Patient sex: M
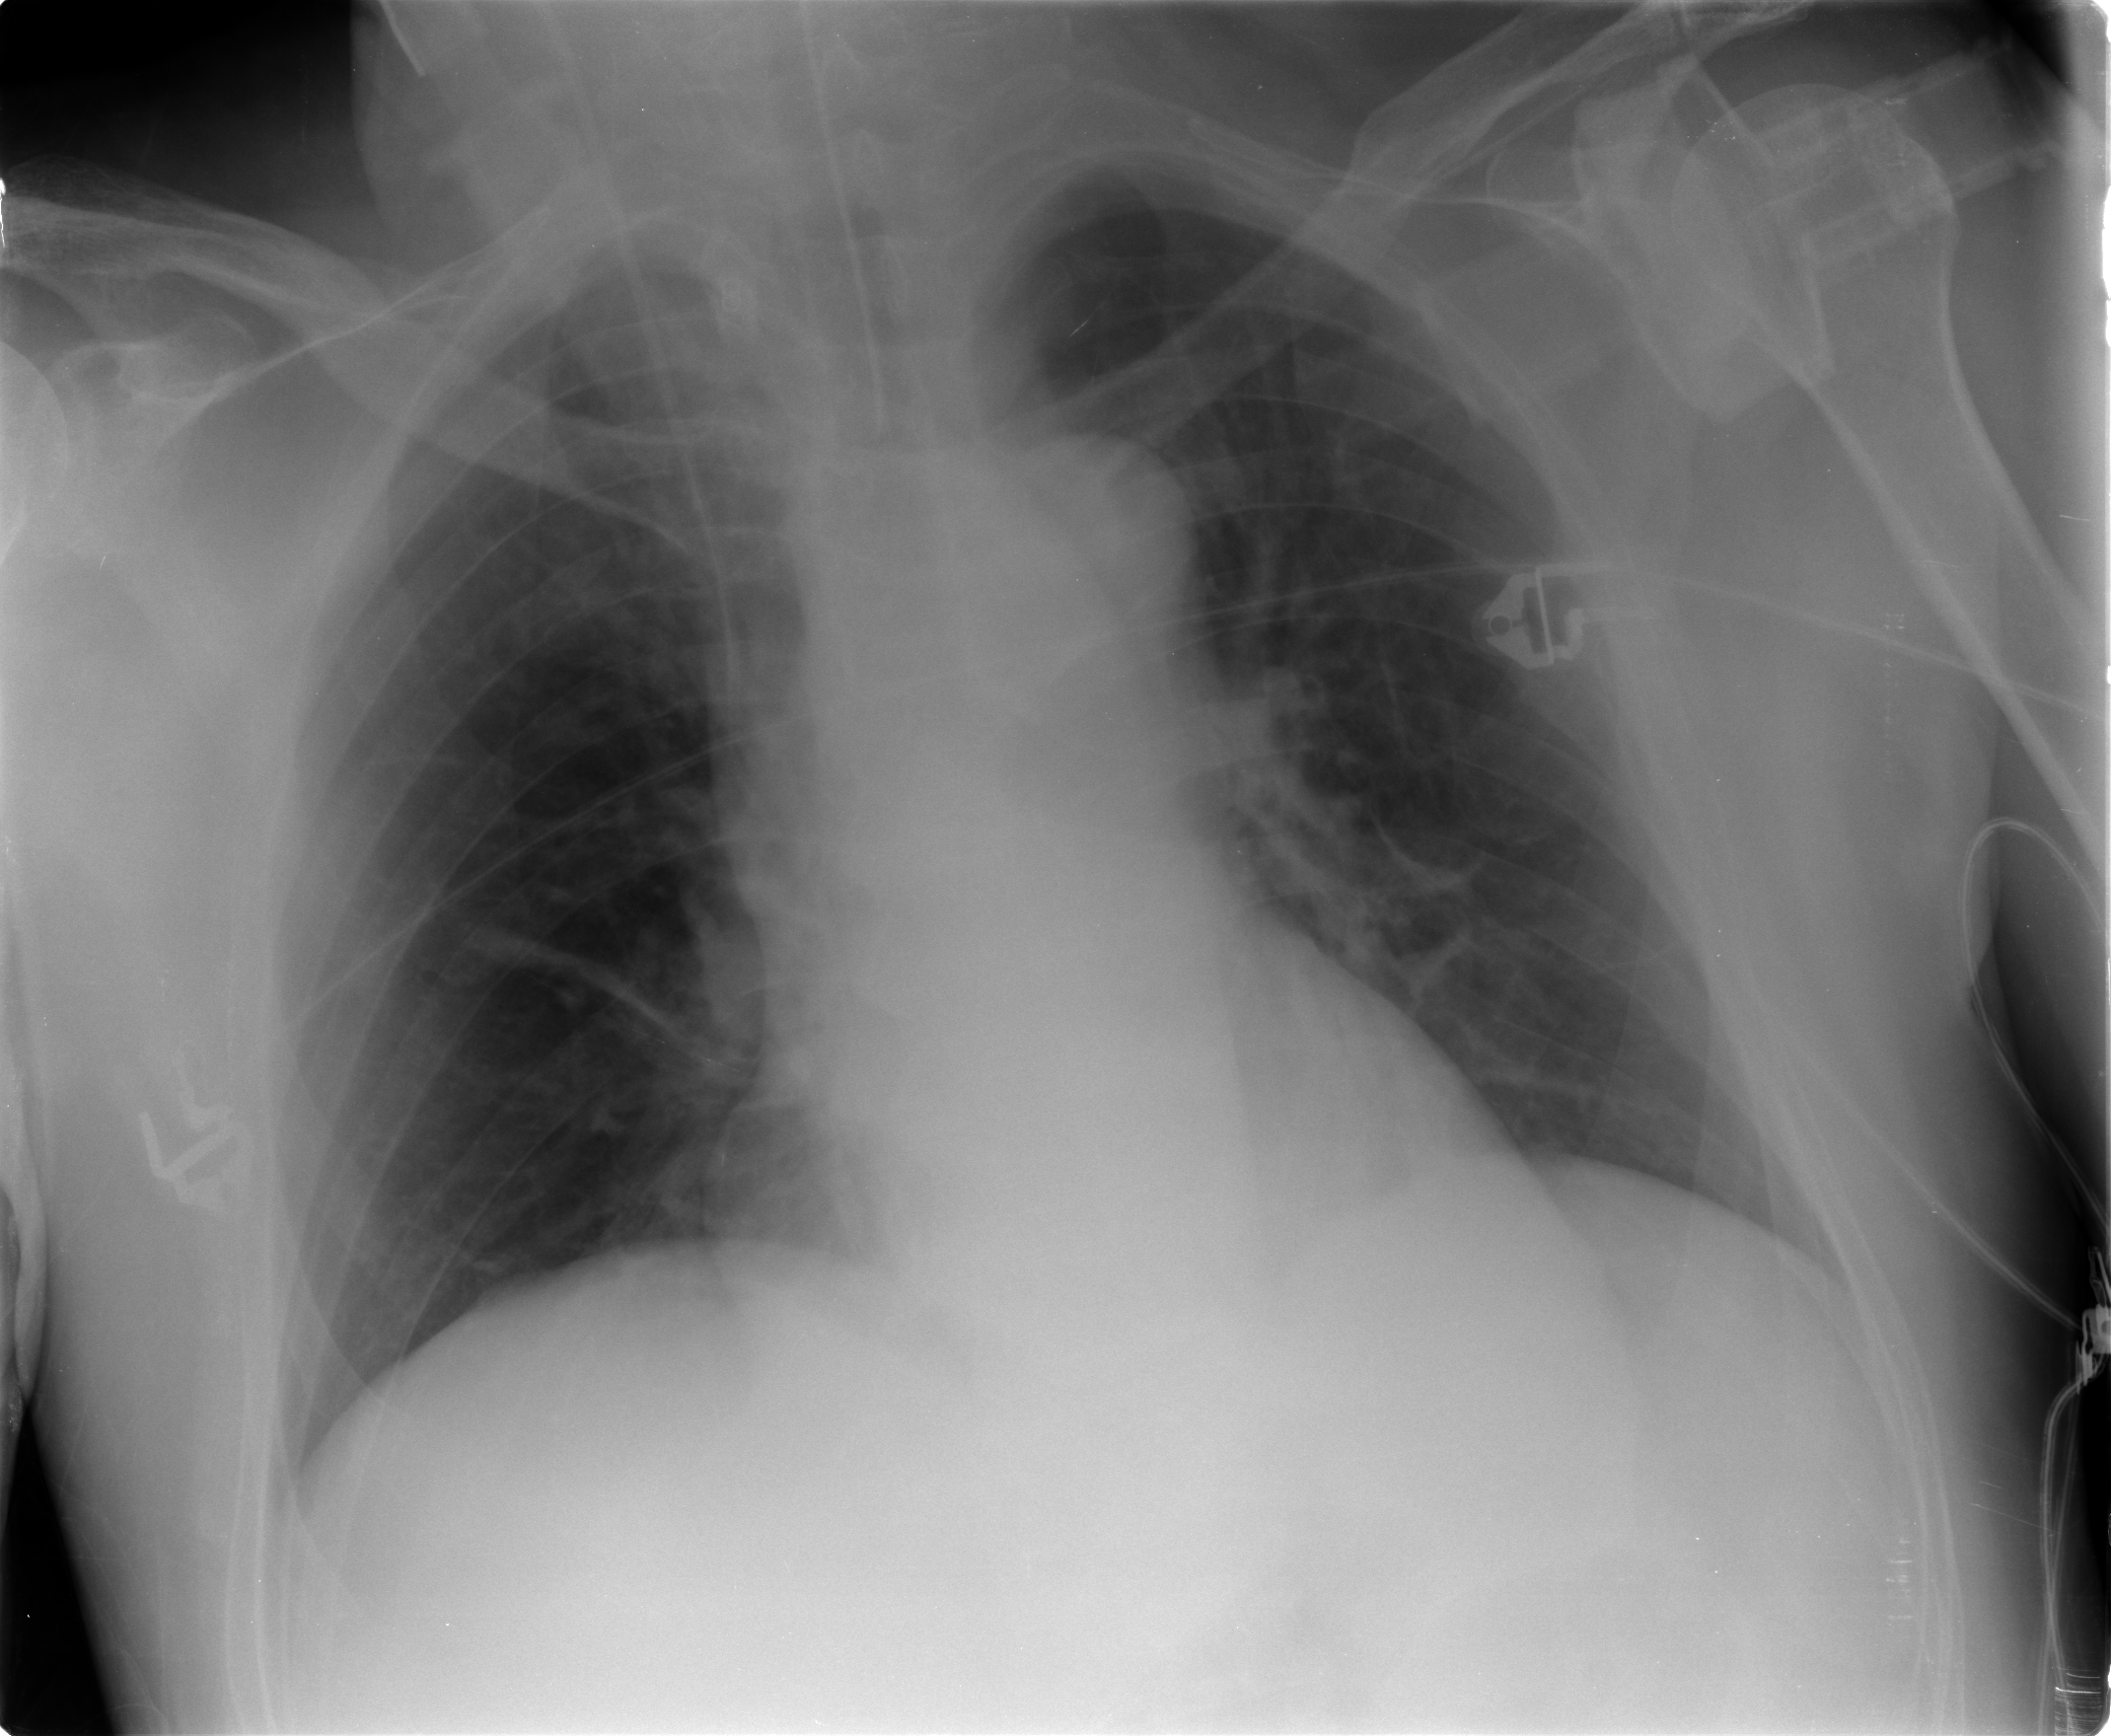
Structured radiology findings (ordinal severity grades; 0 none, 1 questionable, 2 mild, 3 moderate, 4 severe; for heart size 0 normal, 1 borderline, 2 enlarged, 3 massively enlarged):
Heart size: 0
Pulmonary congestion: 0
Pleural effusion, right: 0
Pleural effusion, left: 0
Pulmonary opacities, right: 0
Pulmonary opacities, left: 0
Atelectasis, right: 1
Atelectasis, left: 0